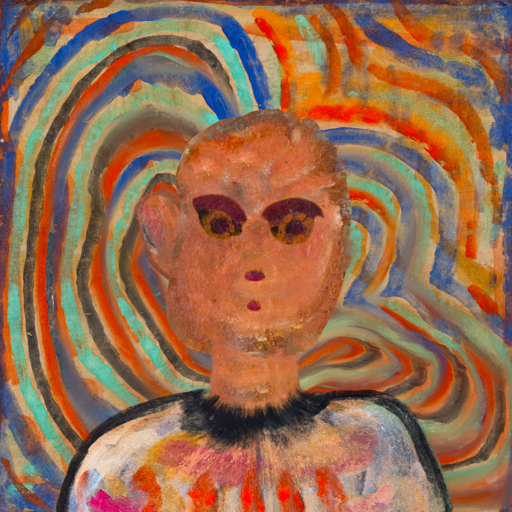
Background: Sisters, Head And Neck Front: Boggyland, Face Front: Doll, Bust: Childish, Hair Front: Blank, Head Accessory: Blank, Second Necklace: Blank, Necklace: Blank, Baby: Blank